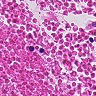
Metastatic tissue present: no